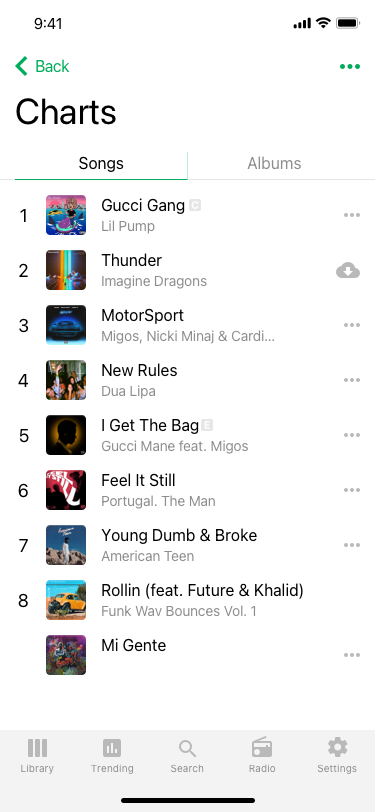
Text in this UI design:
KK
9:41 AM
Back
Charts
Albums
Songs
1
Gucci Gang
Lil Pump
2
Thunder
Imagine Dragons
3
MotorSport
Migos, Nicki Minaj & Cardi…
4
New Rules
Dua Lipa
5
I Get The Bag
Gucci Mane feat. Migos
6
Feel It Still
Portugal. The Man
7
Young Dumb & Broke
American Teen
8
Rollin (feat. Future & Khalid)
Funk Wav Bounces Vol. 1
9
Mi Gente
J Balvin & Willy William
Settings
Radio
Search
Trending
Library